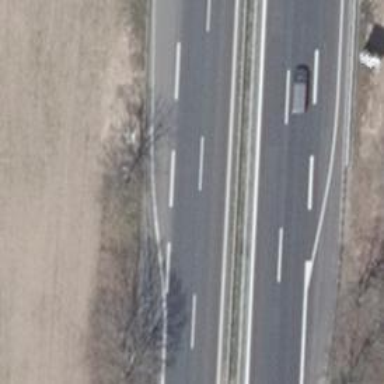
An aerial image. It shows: Asphalt motorway.